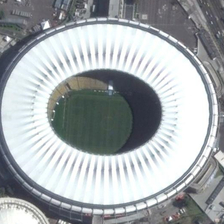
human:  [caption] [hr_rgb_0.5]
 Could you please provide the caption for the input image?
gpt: this is a majestic round stadium with a large white roof casting huge shadow on its soccer field .

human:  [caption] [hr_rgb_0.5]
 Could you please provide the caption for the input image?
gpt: we can see a elliptical white stadium near a road and a building with a white dome .

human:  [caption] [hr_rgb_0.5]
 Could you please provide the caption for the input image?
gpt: the stadium has a white ceiling radiating toward the center .

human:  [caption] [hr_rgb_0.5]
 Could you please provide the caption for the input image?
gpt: we can see a elliptical white stadium near a road and a building with a white dome .

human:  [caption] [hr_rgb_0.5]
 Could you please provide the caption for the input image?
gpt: a white oval stadium is near several buildings and a road with cars .